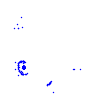
Particle: pion